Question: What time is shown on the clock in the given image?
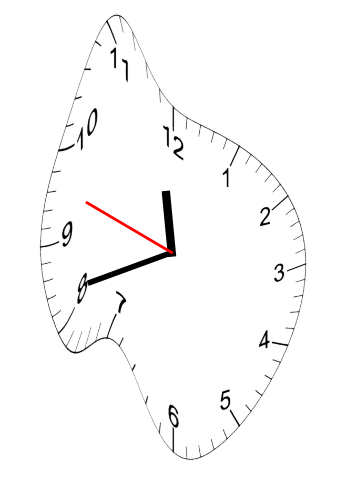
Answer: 11:41:48